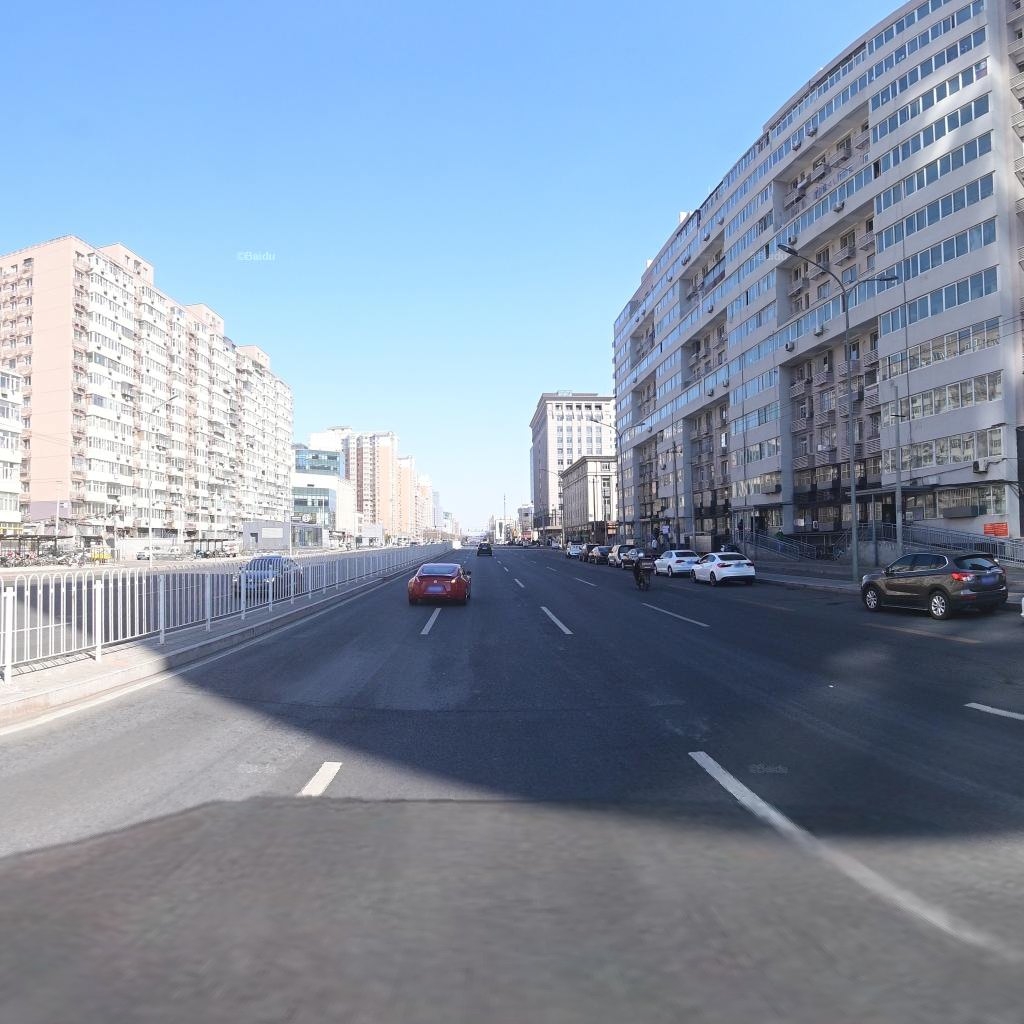
Region: Chaoyang
Road damage annotations: transverse patch